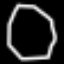
Label: octagon